Brain MRI, t1w sequence, axial 2D slice.
Patient: age 45, sex F, weight 75 kg, height 1.65 m
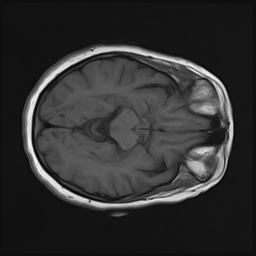